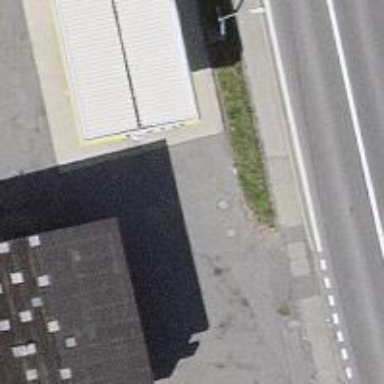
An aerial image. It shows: Building that serves as fuel station.